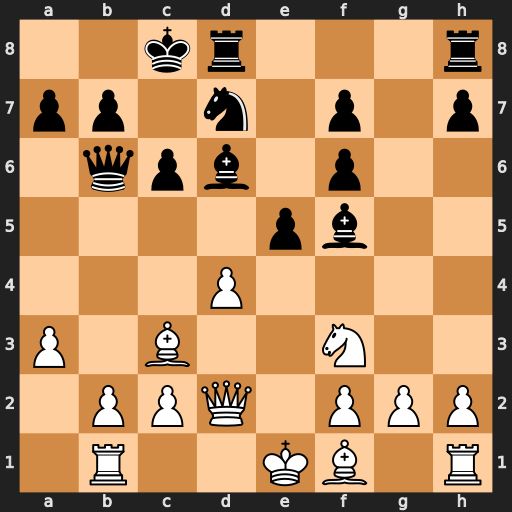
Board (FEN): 2kr3r/pp1n1p1p/1qpb1p2/4pb2/3P4/P1B2N2/1PPQ1PPP/1R2KB1R
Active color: w
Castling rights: K
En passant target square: -
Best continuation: Ba5 Qxa5 Qxa5